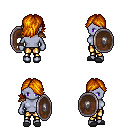
a pixel art fantasy rpg character, female body template, dark elf, purple skin, leather shoulder armor, gold greaves, dark blonde swoop hairstyle, gray slippers, shield, four views (front, back, left, right), 2x2 character sprite sheet, small pixel art, hard edges, no anti-aliasing